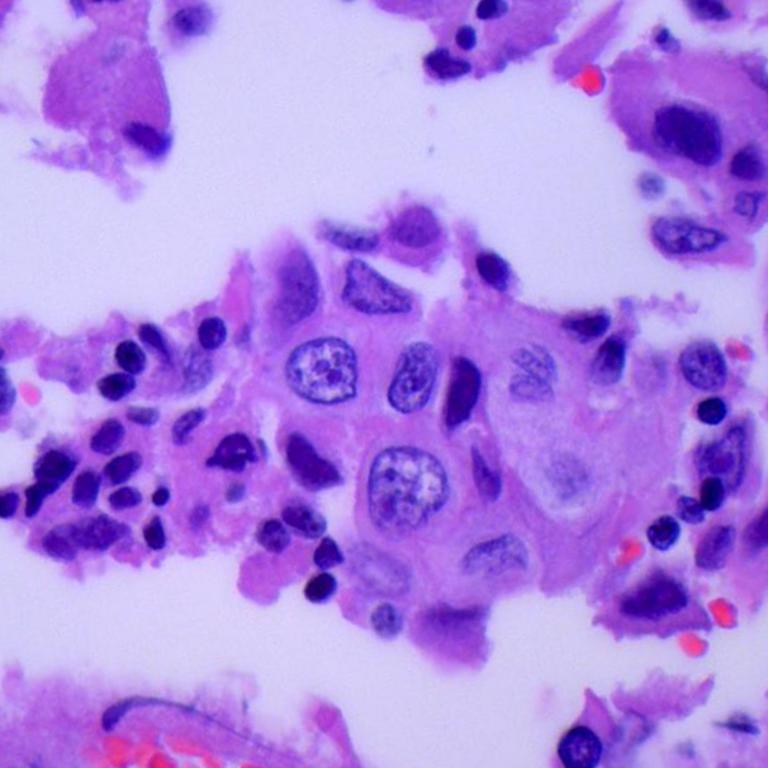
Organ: lung
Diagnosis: adenocarcinomas